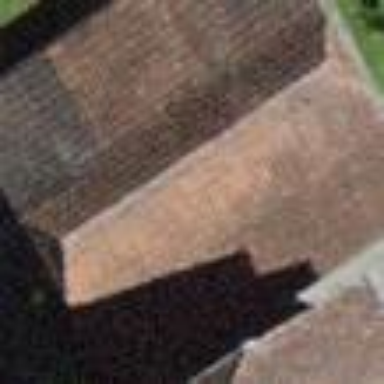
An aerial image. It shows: Barn.